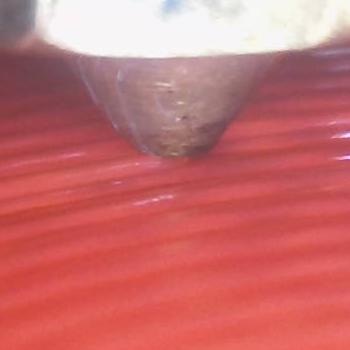
Flow rate: 118%